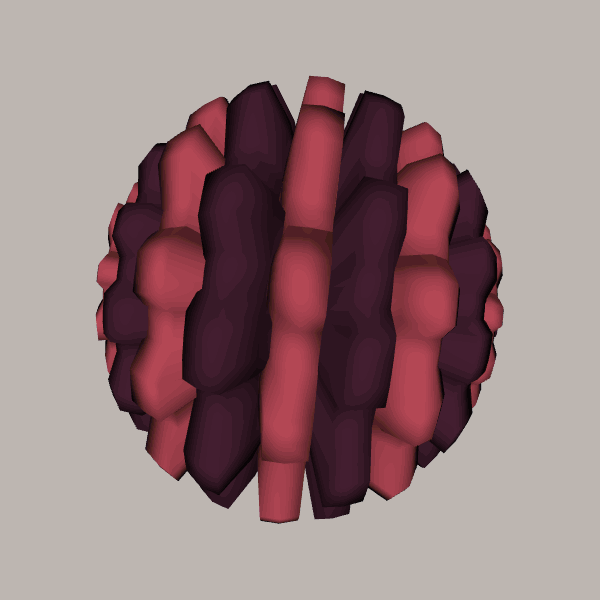
Background: light